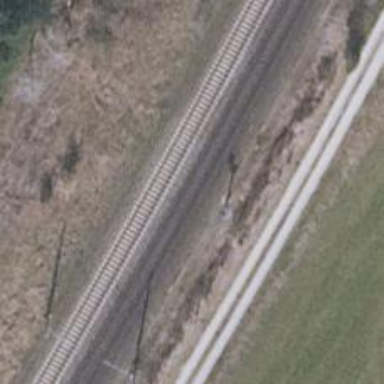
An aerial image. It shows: Railway signal.